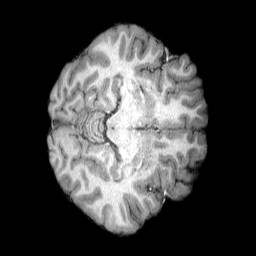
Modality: T1w
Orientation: axial
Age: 21
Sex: female